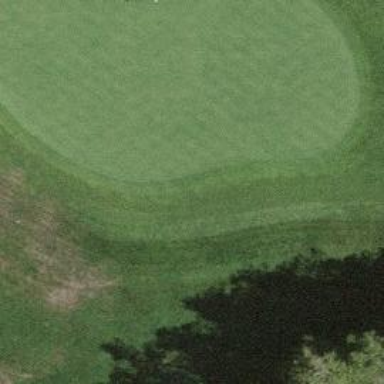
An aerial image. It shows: Picturesque green golfing area with grass land use.